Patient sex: F
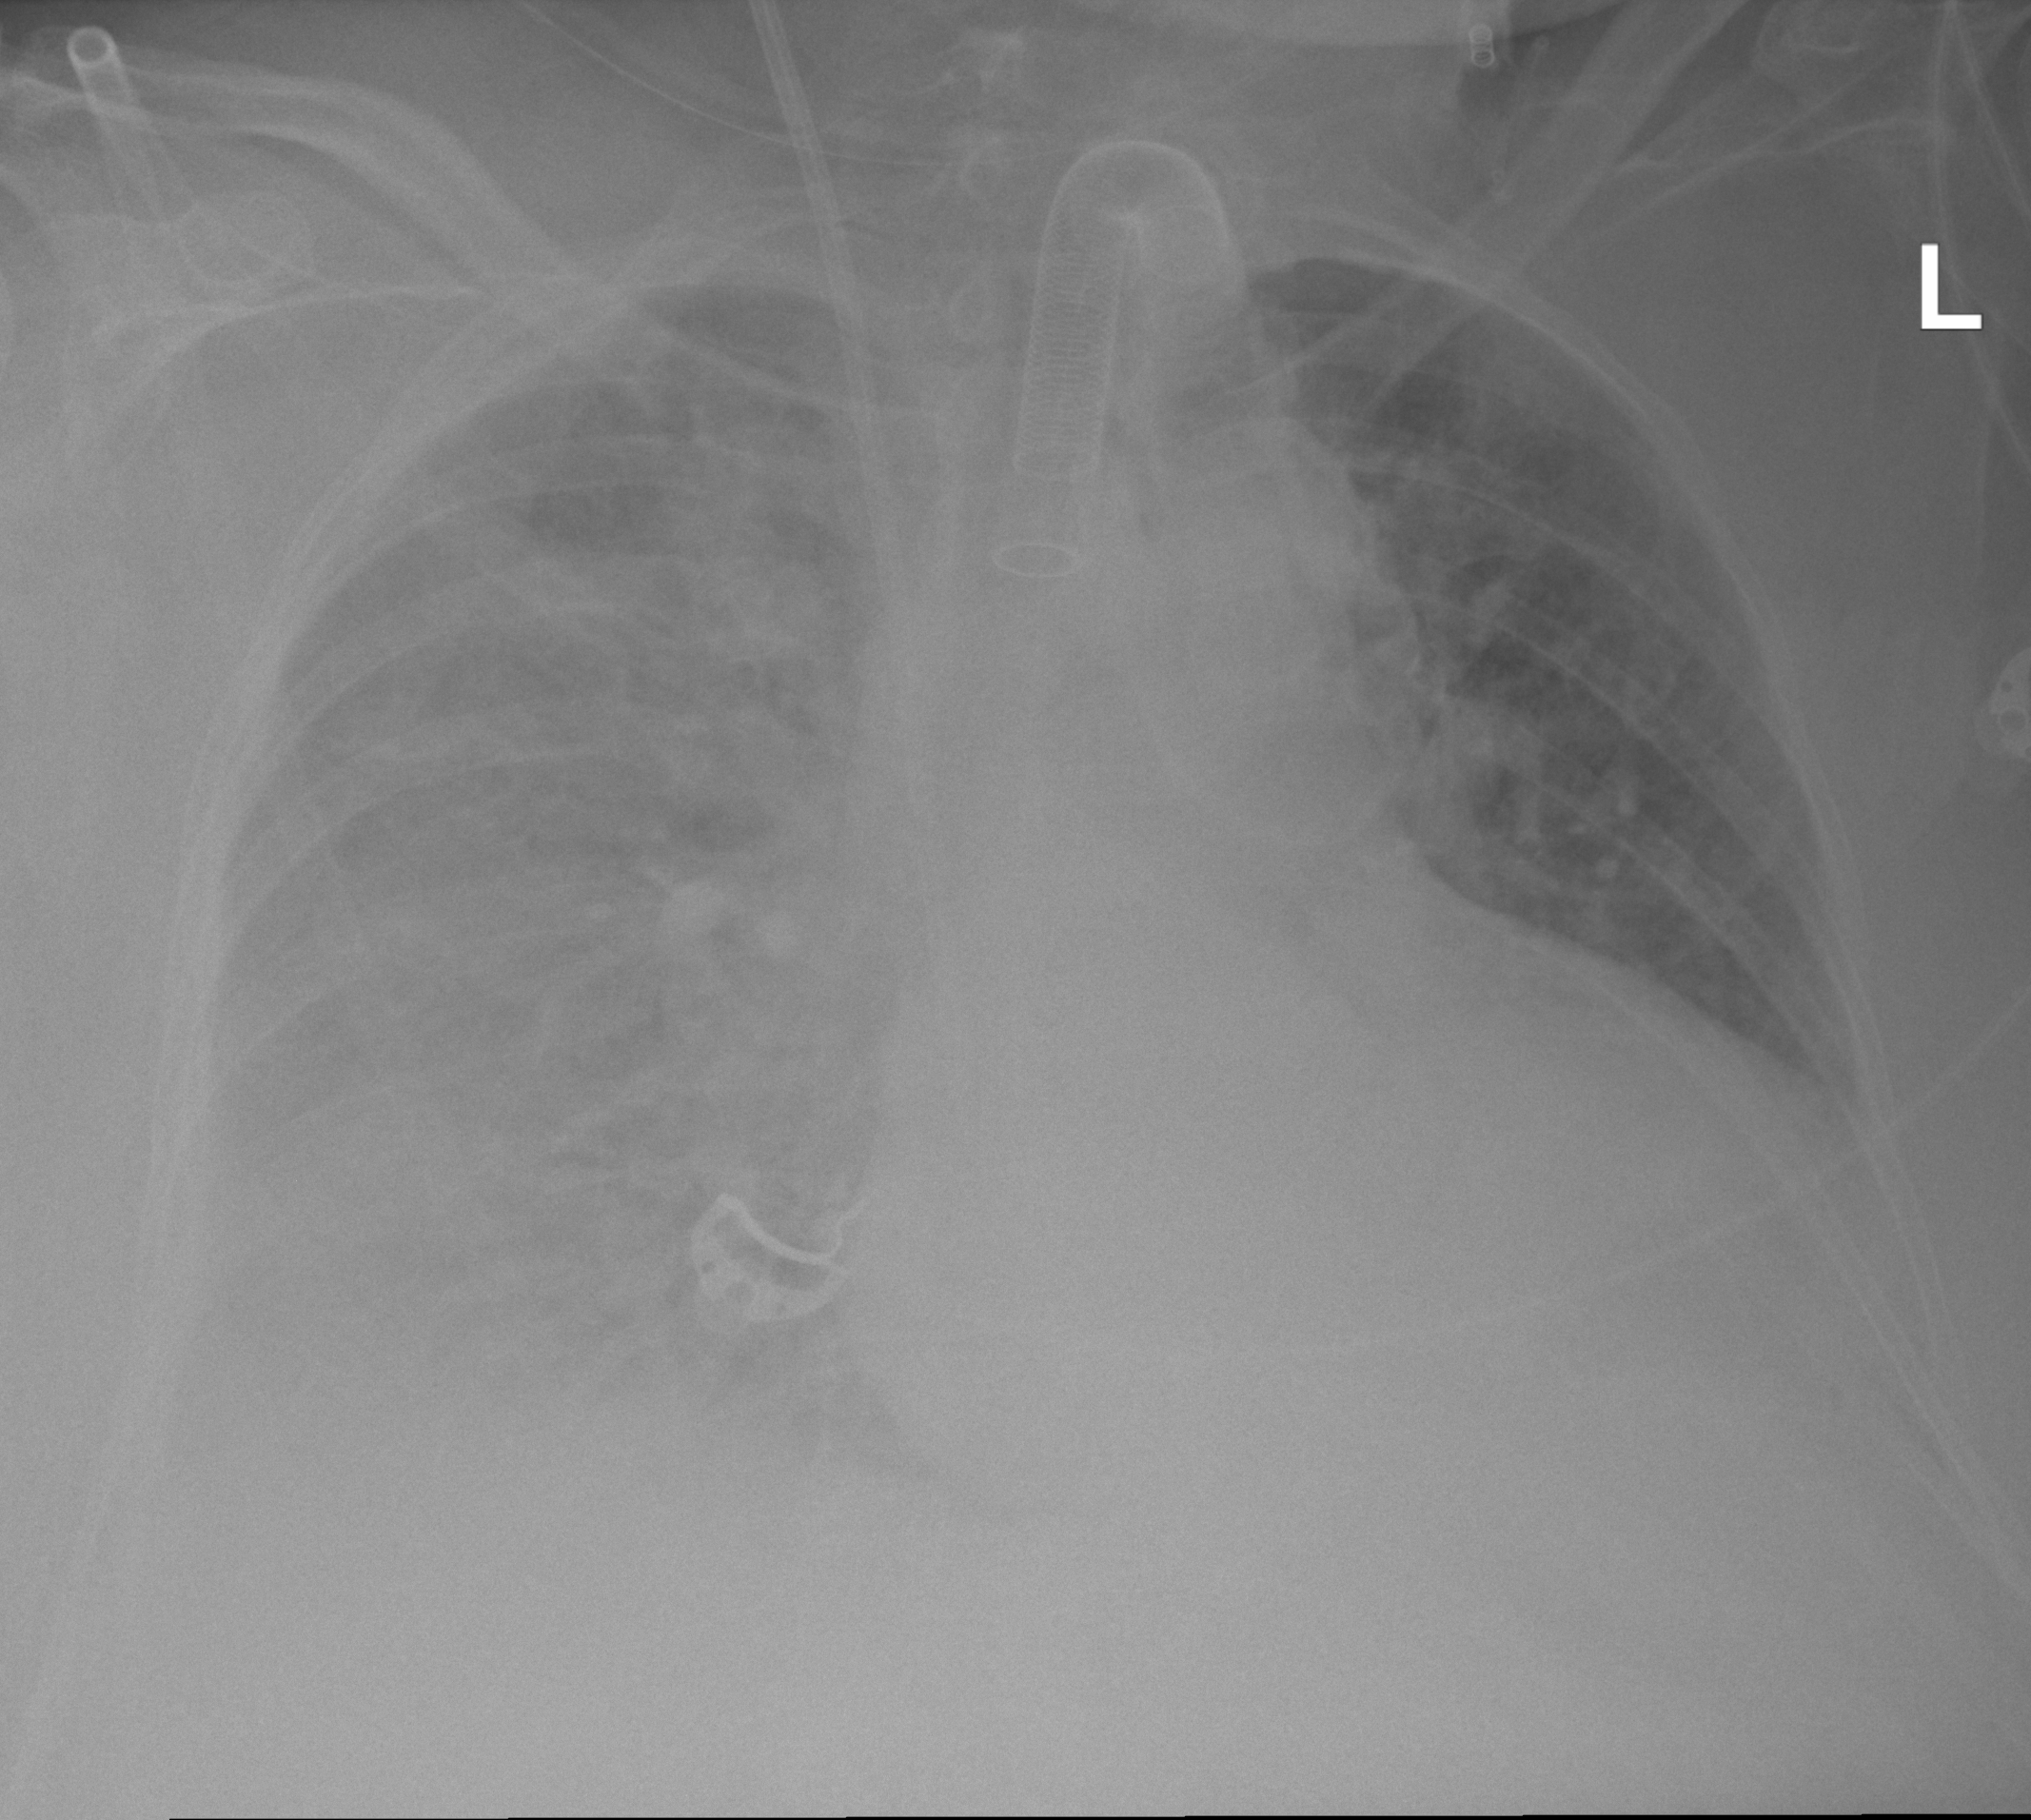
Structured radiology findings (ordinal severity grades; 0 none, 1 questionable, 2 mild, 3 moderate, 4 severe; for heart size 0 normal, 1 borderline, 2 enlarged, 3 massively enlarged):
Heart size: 3
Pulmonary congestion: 3
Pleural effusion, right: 4
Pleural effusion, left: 3
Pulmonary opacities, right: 4
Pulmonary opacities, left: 2
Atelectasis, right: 4
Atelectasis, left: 3